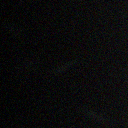
Screen state: off